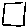
Label: square